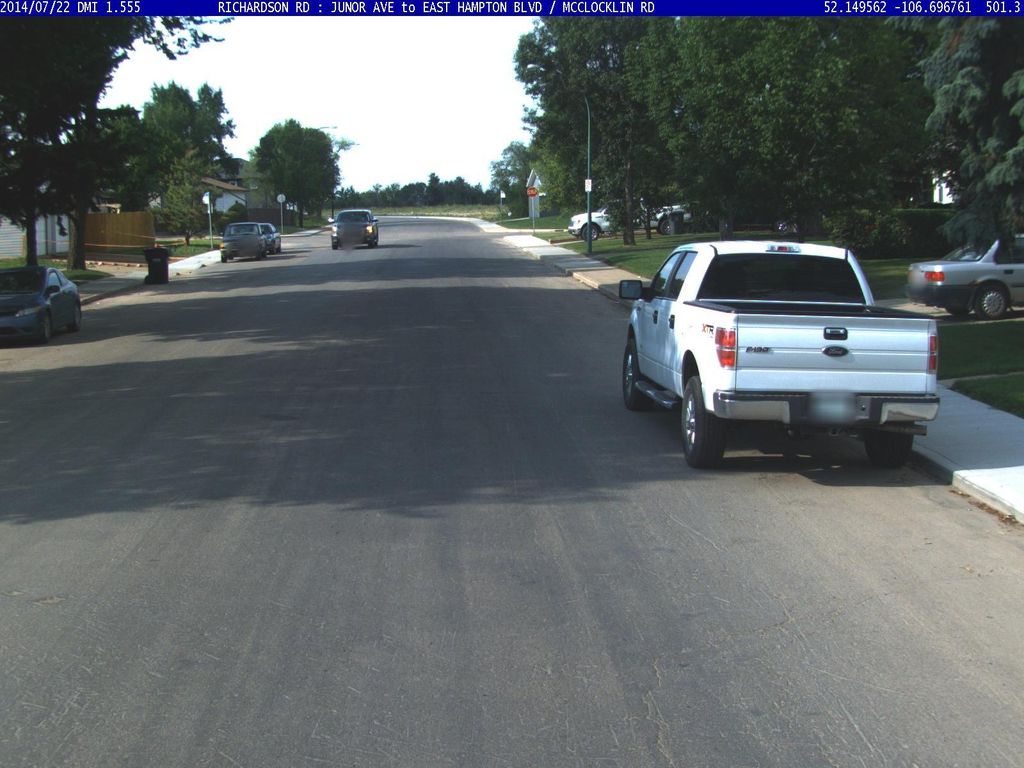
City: saskatoon